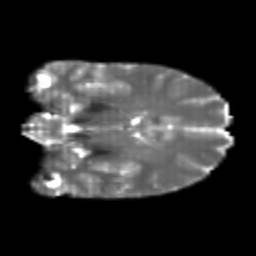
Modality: T2w
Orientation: coronal
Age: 25
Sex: female
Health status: healthy
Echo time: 0.074 s